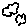
Label: cloud